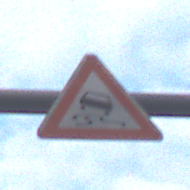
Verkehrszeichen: SchleuderOderRutschgefahr
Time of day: MorningAfternoon
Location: Outdoor (Urban)
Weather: Overcast
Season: NotSpecified
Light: Natural